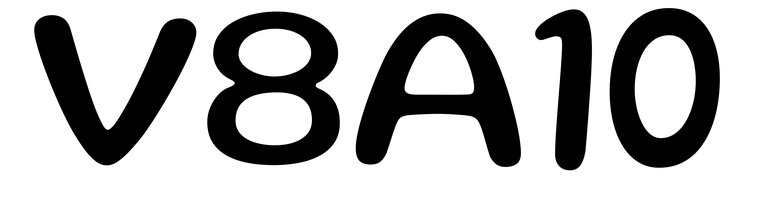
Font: Gluten_Regular